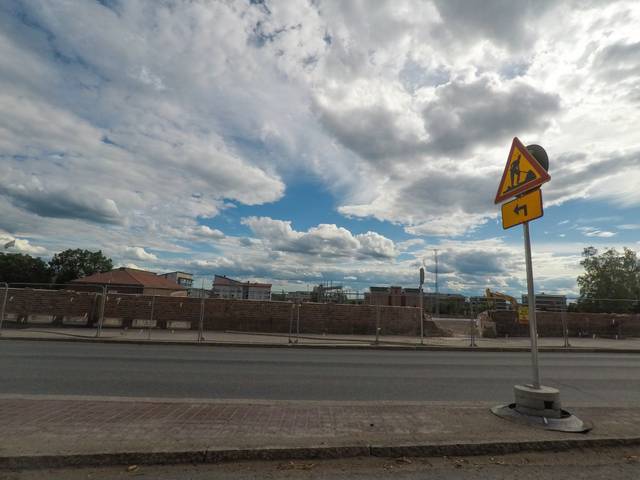
Region: Finland
Coordinates: 60.978, 25.656